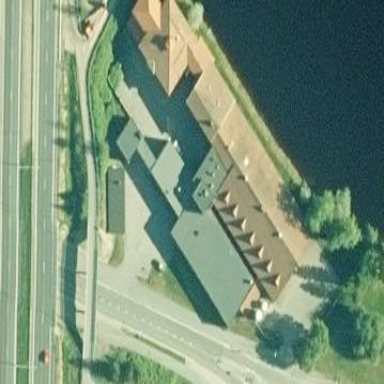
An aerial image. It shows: Building that houses wastewater plant.